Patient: sex M, age 69
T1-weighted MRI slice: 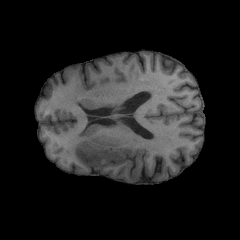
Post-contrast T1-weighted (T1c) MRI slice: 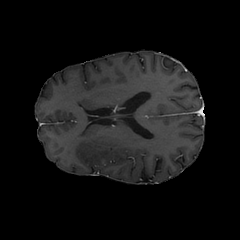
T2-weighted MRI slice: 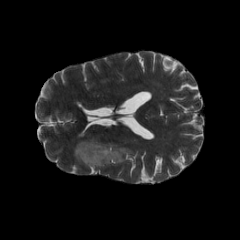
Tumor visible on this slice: yes
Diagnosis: Glioblastoma, IDH-wildtype
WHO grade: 4